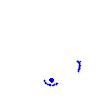
Particle: electron